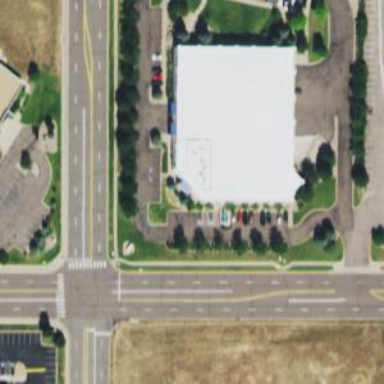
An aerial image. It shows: Commercial building.